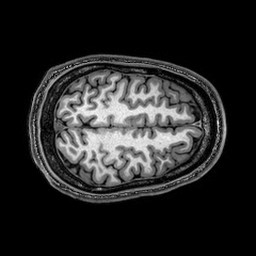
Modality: T1w
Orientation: axial
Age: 24
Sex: male